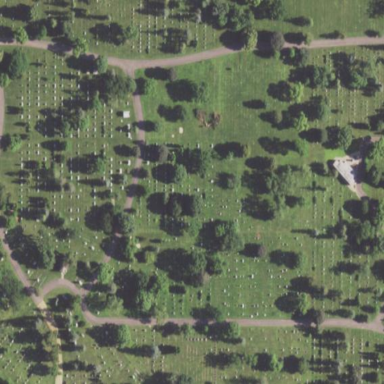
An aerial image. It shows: Cemetery with fence around it.